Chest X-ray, PA view. Patient: 42 years old, sex F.
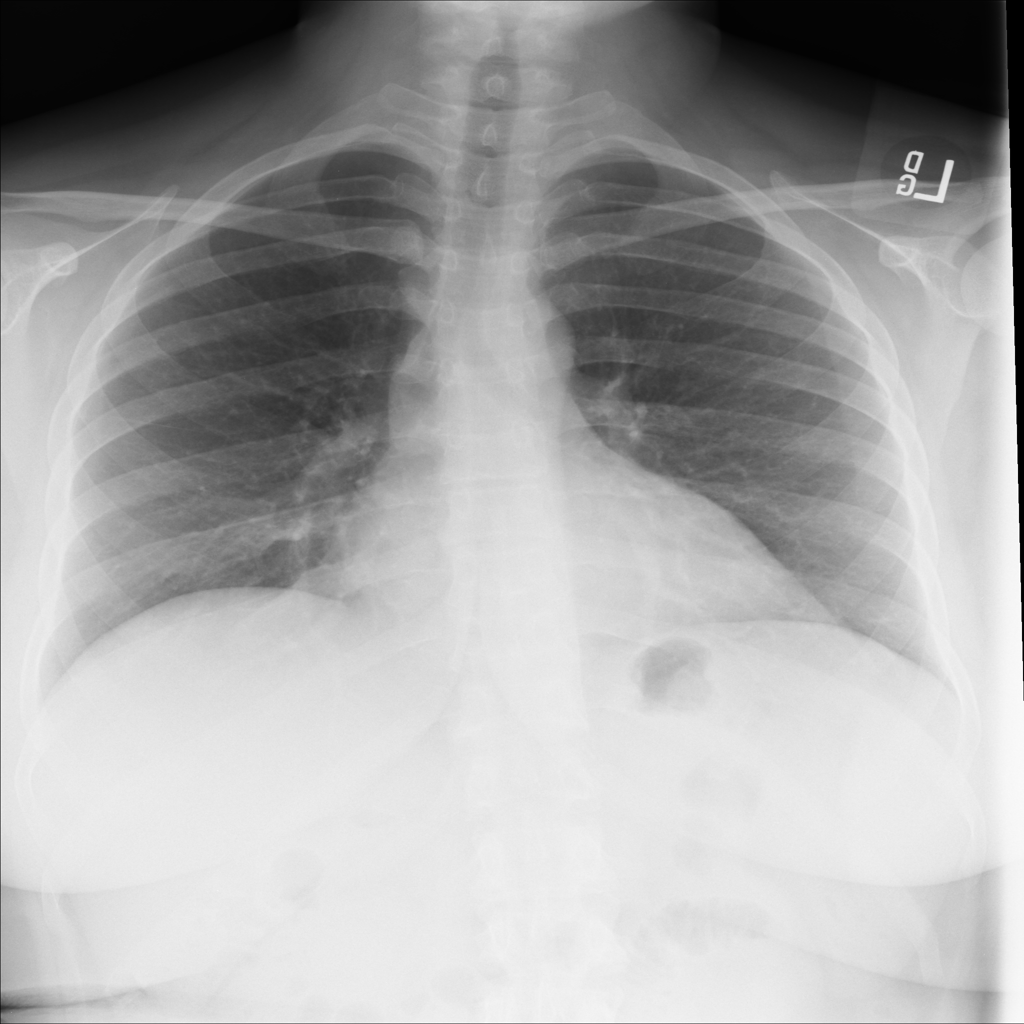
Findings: No Finding